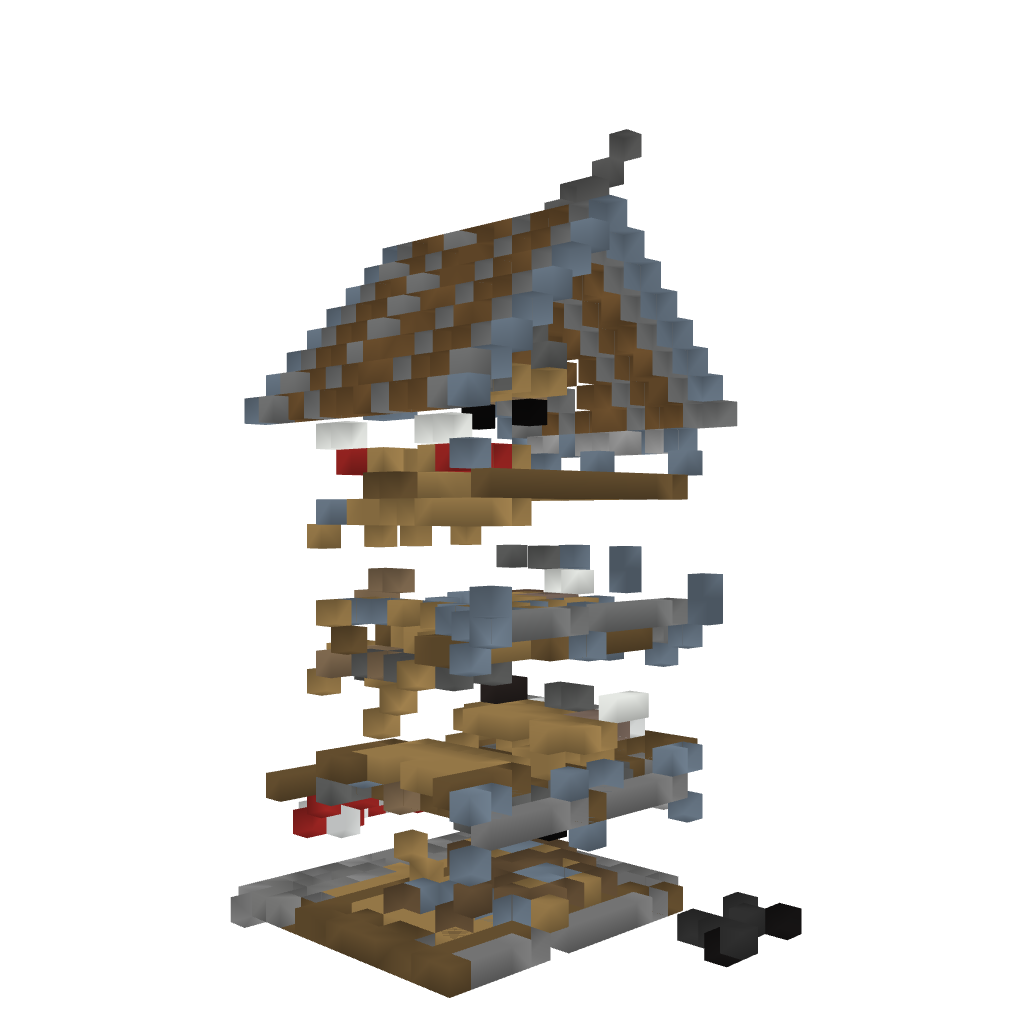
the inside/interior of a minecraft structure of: rustic inn